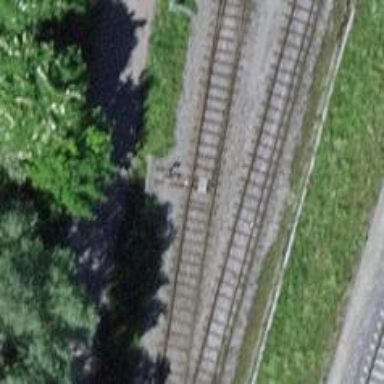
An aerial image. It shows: Railway switch.